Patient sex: M
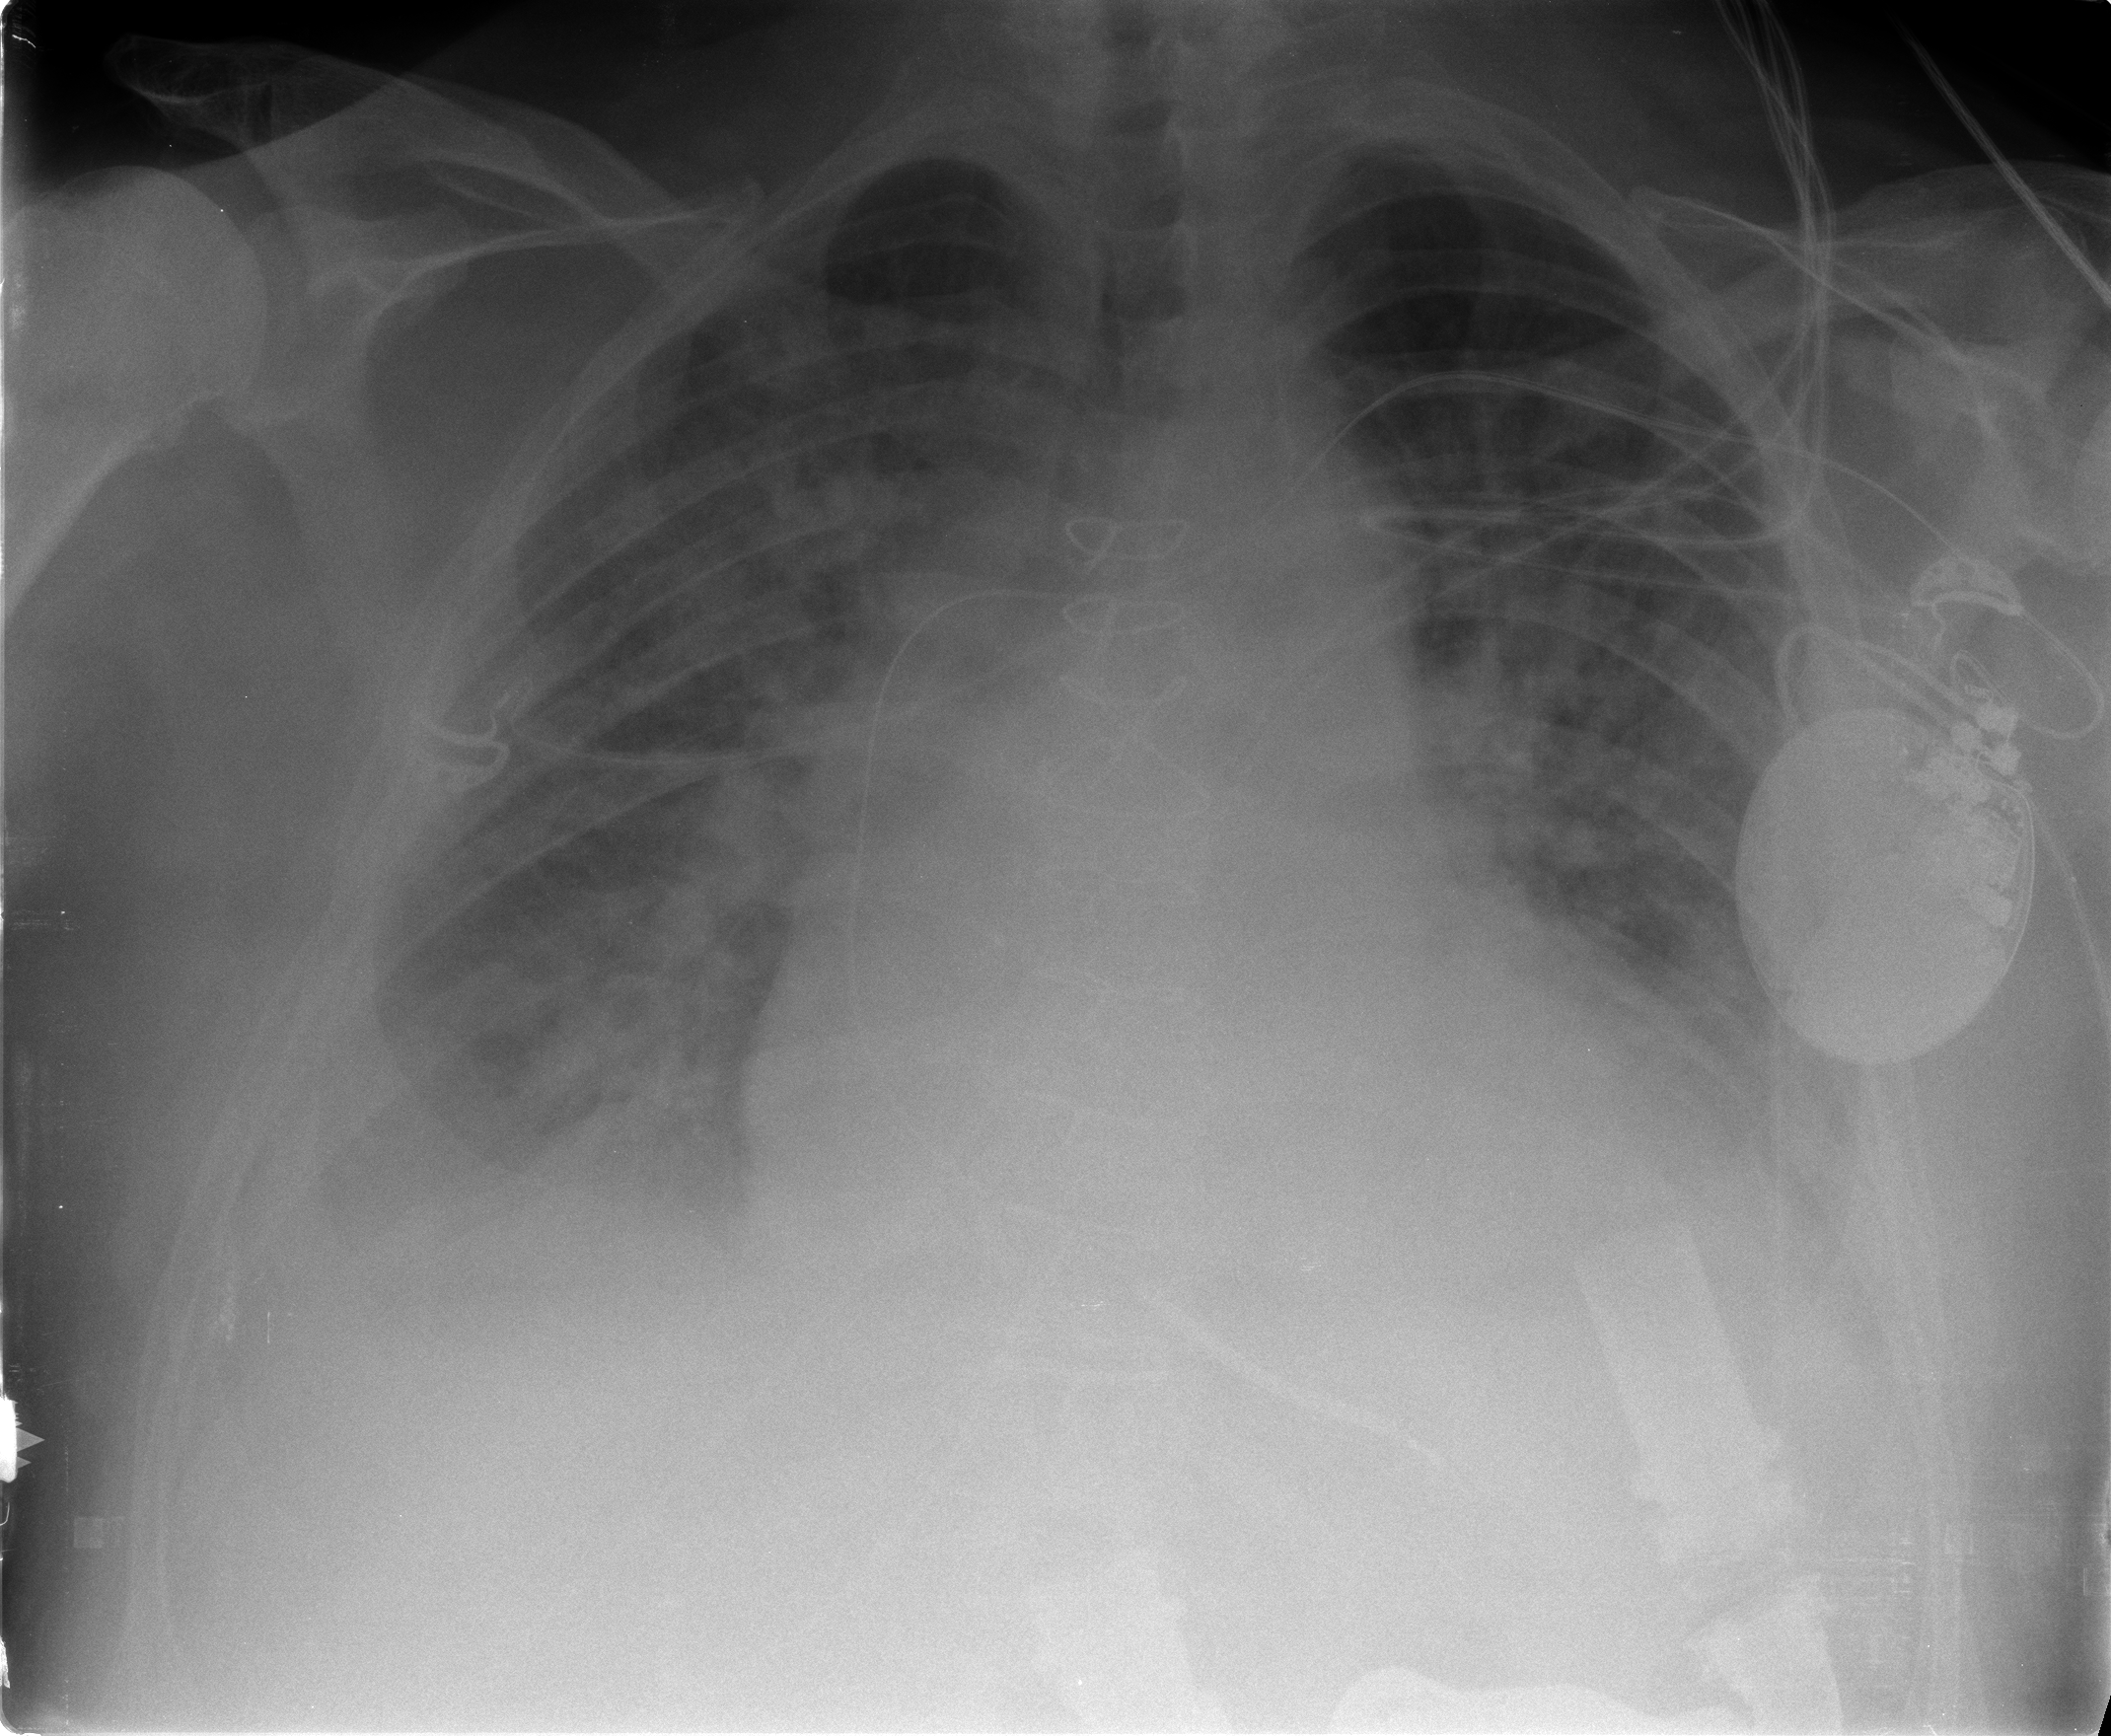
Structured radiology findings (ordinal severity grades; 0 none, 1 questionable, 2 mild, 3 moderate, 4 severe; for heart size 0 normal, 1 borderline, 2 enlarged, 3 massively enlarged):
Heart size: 2
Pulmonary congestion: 3
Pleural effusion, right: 2
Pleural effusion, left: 2
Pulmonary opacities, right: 2
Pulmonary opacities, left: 2
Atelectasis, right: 3
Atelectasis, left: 3